Question: I'd like to know if it is possible to customize the 'ErrorContent' property which can be accessed through the 'Validation.Errors' collection when there is an exception validation problem.
As an example, suppose you have a source property of type 'int' that is data-bound to the 'TextBox.Text' property. If the user types a non-integer value into that 'TextBox', then an exception occurs, and the 'Validation.Errors' collection will have an entry that contains an error message like this:

I want to know if I can determine when an exception problem occurs and choose a new message, such as
>
I do not believe the 'IDataErrorInfo' interface will suffice in providing the information I want. This is because I have no way of returning an error message when there is an exception problem.
For those interested, I've implemented 'IDataErrorInfo' similar as below:
'''
string IDataErrorInfo.Error { get { return null; } }
string IDataErrorInfo.this[string property]
{
get
{
string message = null;
switch (property) {
case "Digits":
if (Digits < 2 || Digits > 10)
message = "There must be between 2 and 10 digits.";
break
}
return message;
}
}
'''
In this instance, 'Digits' is the 'int' source property. In this implementation I have no way of obtaining the text input from the user (and thus cannot check if it can cast to an 'int'). Simply, I can only specify an error message for when there are no exception problems .
So, how can I tell WPF to use the quoted error message when there is a ? According to <URL>.
---
The XAML style for the 'TextBox' in the above image follows:
'''
<Style x:Key="ValidatedTextBoxStyle" TargetType="TextBox">
<Style.Triggers>
<Trigger Property="Validation.HasError" Value="True">
<Setter Property="ToolTip"
Value="{Binding RelativeSource={RelativeSource Self},
Path=(Validation.Errors)[0].ErrorContent}"/>
</Trigger>
</Style.Triggers>
</Style>
'''
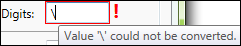
Answer: As pointed out by NETscape, using a 'ValidationRule' seems to be the best solution.
Instead of wrapping the validation logic inside of 'IDataErrorInfo', it can be moved to a custom 'ValidationRule'.
Visit this <URL> for full details on how to implement a 'ValidationRule'.
---
The reason why a 'ValidationRule' solves the issue is because it provides a method for retrieving the inputted data as an 'Object'. This means that you can check to see if the inputted data is able to cast into the desired data type. On the other hand, 'IDataErrorInfo' only gives access to the property name that should be validated.
Below is the implementation for the original post's example using a 'ValidationRule':
'''
public class DigitsRangeRule : ValidationRule
{
public int Min { get; set; }
public int Max { get; set; }
public override ValidationResult Validate(object value, CultureInfo info)
{
int digits = 0;
try
{
digits = Int32.Parse((string)value);
}
catch
{
return new ValidationResult(false,
"Please specify a valid number of digits.");
}
if (digits < Min || digits > Max)
{
return new ValidationResult(false,
String.Format("There must be between {0} and {1}" +
" digits for detail numbers.", Min, Max));
}
return new ValidationResult(true, null);
}
}
'''
To implement your own custom 'ValidationRule', you must derive from 'System.Windows.Controls.ValidationRule', and override the 'Validate' method.
That method is responsible for returning the result of your validation (whether or not it succeeds), and the success/failure is indicated by the returned 'ValidationResult' object. Since the method provides the inputted data mentioned earlier, we check to see if it casts properly. If not, then we simply return a failing result with the desired message.
There are a few reasons that 'ValidationRule' is good to use here.
- -
In the above snippet, there are two properties 'Min' and 'Max' which can be decided in XAML each time an instance of the 'DigitsRangeRule' is used.
Here is how you instruct the 'TextBox.Text' property to use the above rule above:
'''
<TextBox MaxLength="2">
<TextBox.Text>
<Binding Path="SourceObject.DigitsProperty">
<Binding.ValidationRules>
<local:DigitsRangeRule Min="2" Max="10"/>
</Binding.ValidationRules>
</Binding>
</TextBox.Text>
</TextBox>
'''
'local''DigitsRangeRule'
Note that when using the rule, we can specify values for the minimum and maximum accepted values for the number of digits. This is particularly helpful in the case you have multiple 'TextBoxes' that need different validation. You can specify instance-specific rules, without needing to write more code.